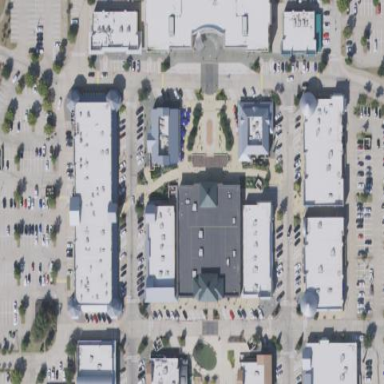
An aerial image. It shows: Retail building.